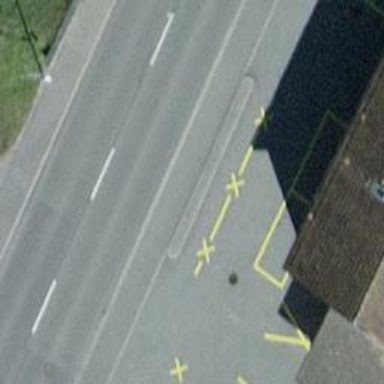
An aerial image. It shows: Asphalt sidewalk along the footway.